Question: I am writing java application. I am using Spring MVC, Spring Security, Hibernate and Tiles. I am using maven in my project. Whenever I execute my web app I get an exception:
'''
0 [main] INFO org.springframework.web.context.ContextLoader - Root WebApplicationContext: initialization started
281 [main] INFO org.springframework.web.context.support.XmlWebApplicationContext - Refreshing Root WebApplicationContext: startup date [Sat Feb 04 03:15:50 IST 2012]; root of context hierarchy
625 [main] INFO org.springframework.beans.factory.xml.XmlBeanDefinitionReader - Loading XML bean definitions from class path resource [resources/security-app-context.xml]
640 [main] ERROR org.springframework.web.context.ContextLoader - Context initialization failed
org.springframework.beans.factory.BeanDefinitionStoreException: IOException parsing XML document from class path resource [resources/security-app-context.xml]; nested exception is java.io.FileNotFoundException: class path resource [resources/security-app-context.xml] cannot be opened because it does not exist
at org.springframework.beans.factory.xml.XmlBeanDefinitionReader.loadBeanDefinitions(XmlBeanDefinitionReader.java:341)
at org.springframework.beans.factory.xml.XmlBeanDefinitionReader.loadBeanDefinitions(XmlBeanDefinitionReader.java:302)
at ...........
..............
'''
I tried to put my security-app-context.xml anywhere but it doesn;t help and I keep getting this exception.
Here is my POM file:
'''
<project xmlns="http://maven.apache.org/POM/4.0.0" xmlns:xsi="http://www.w3.org/2001/XMLSchema-instance"
xsi:schemaLocation="http://maven.apache.org/POM/4.0.0 http://maven.apache.org/maven-v4_0_0.xsd">
<modelVersion>4.0.0</modelVersion>
<groupId>success.green-wheels</groupId>
<artifactId>green-wheels-project</artifactId>
<version>1</version>
<packaging>war</packaging>
<name>web-app-module</name>
<url>http://maven.apache.org</url>
<properties>
<org.springframework.version>3.1.0.RELEASE</org.springframework.version>
<org.apache.tiles.version>2.2.2</org.apache.tiles.version>
<org.hibernate.version>3.3.2.GA</org.hibernate.version>
</properties>
<dependencies>
...Some dependencies to Spring, Hibernate and so
</dependencies>
<build>
<finalName>${artifactId}</finalName>
<sourceDirectory>src</sourceDirectory>
<resources>
<resource>
<directory>src/success/greenWheels/dataAccess/hibernate/resources</directory>
</resource>
</resources>
<plugins>
<plugin>
<groupId>org.apache.maven.plugins</groupId>
<artifactId>maven-war-plugin</artifactId>
<version>2.2</version>
<configuration>
<webResources>
<resource>
<directory>web</directory>
</resource>
</webResources>
</configuration>
</plugin>
</plugins>
</build>
</project>
'''
Here is my directory structure:

What is wrong? Where should I put the security-app-context.xml in order to make it work?
I want to put all the configuration files in one folder. How can I do it?
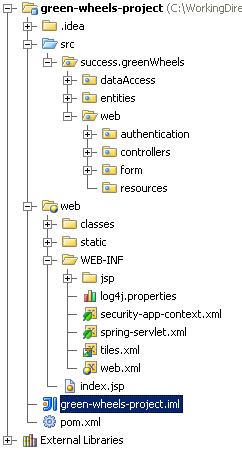
Answer: '''
INFO org.springframework.beans.factory.xml.XmlBeanDefinitionReader - Loading XML bean definitions from class path resource [resources/security-app-context.xml]
'''
How did you get this exeption? Where is your 'resources' folder? I don't see it...
Did you use '<import resource="resources/security-app-context.xml" />' in Spring config? If yes, I guess you have to use '<import resource="security-app-context.xml" />'.
I'm not sure about 'IntelliJ IDEA', but in 'SpringSource Tool Suite' (or 'Eclipse', doesn't matter) my 'Maven' project has structure like this: